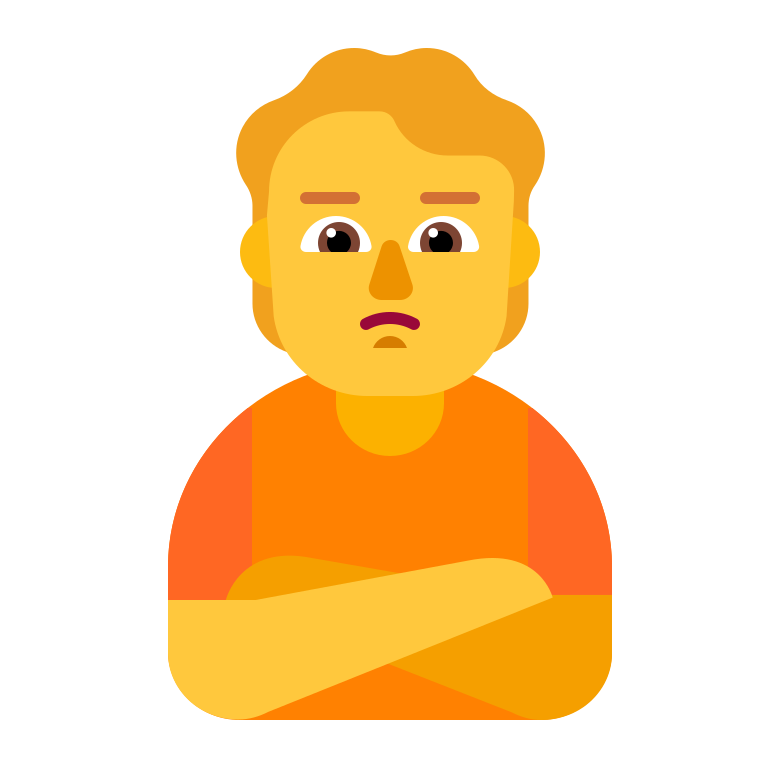
person pouting flat default